Question: I am modifying a lightbox (Magnific Popup) layout to include a reponsive caption div. The aim is to have the caption float next to the photo, and then collapse beneath the photo when the window is resized.
I want the caption to have a minimum width of about 300px (the exact width is not important, this can be a percentage). If the window width cannot accommodate the combined width of the photo (which varies from photo to photo) + the width of the caption, the caption should flow beneath the photo and span the full width of the photo, as you can see in this diagram -

The problem is this:
I have tried to use 'display:inline-block' on both divs but cannot get the caption div to resize after it collapses underneath the photo. Can this be done in CSS? I know this is possible with media queries, however in this particular case it will be hard to determine an exact breakpoint because each photo has a different width.
Very much appreciate any help or advice you may have. Thanks.
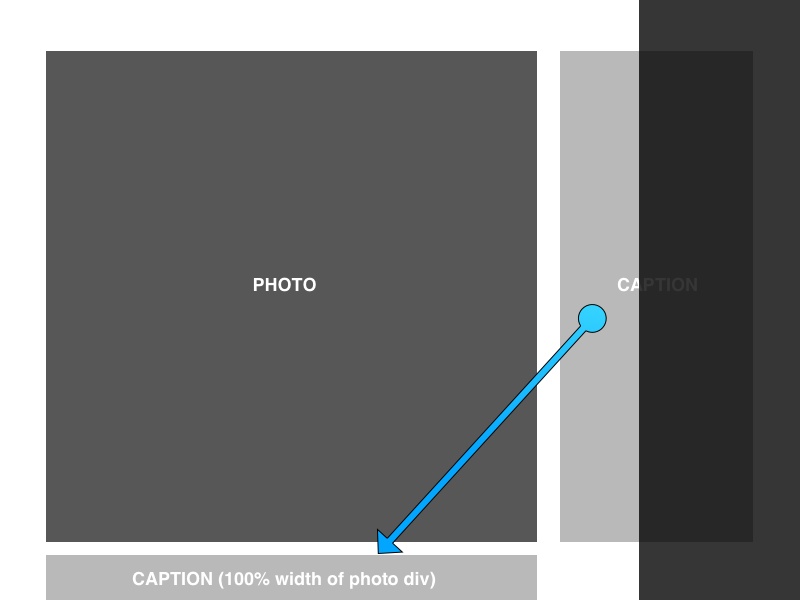
Answer: I think this would be easiest done with media queries. Set an arbitrary width, and have the caption float on the right when the window is wider, and make it 100% width when below. I.e:
'''
/* Without media query */
.caption {
position: absolute;
top: 0;
right: 0;
width: 300px;
...
}
@media (max-width: 640px) {
.caption {
position: static;
width: 100%;
...
}
}
'''
I've illustrated this in a fiddle: <URL>.